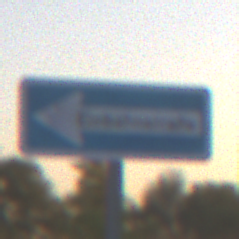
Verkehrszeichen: EinbahnstrasseLinksweisend
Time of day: SunriseSunset
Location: Outdoor (Urban)
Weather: Clear
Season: NotSpecified
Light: Natural